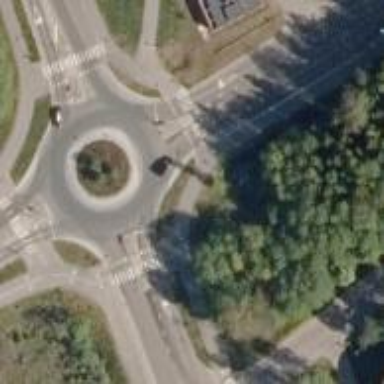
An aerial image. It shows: Secondary road with asphalt surface leading to roundabout junction.